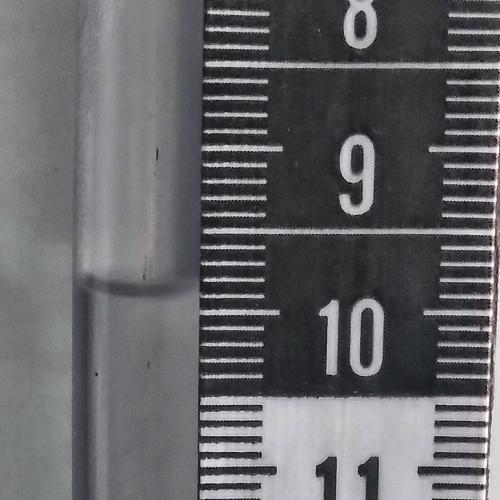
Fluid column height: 9.9 cm